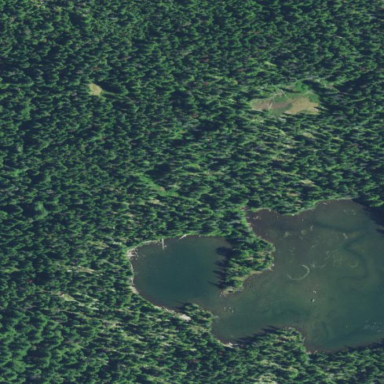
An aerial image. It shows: Serene lake surrounded by nature.